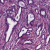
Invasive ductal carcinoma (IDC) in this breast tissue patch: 1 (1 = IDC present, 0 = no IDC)